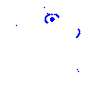
Particle: pion